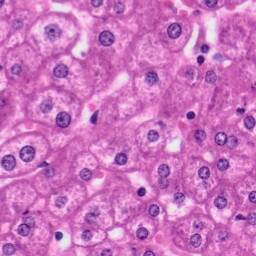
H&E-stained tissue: Liver